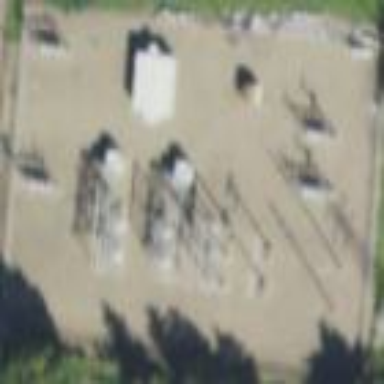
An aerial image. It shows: Power substation.